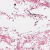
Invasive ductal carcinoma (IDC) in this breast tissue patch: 0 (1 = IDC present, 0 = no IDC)